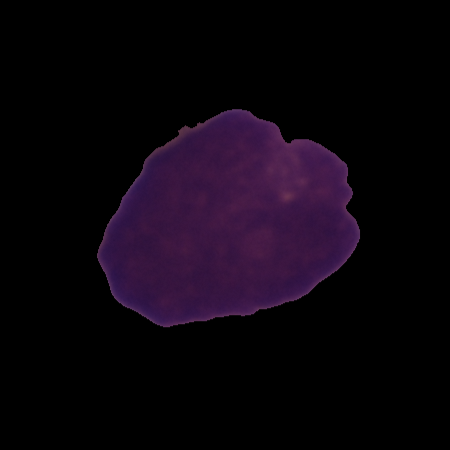
Label: cancer